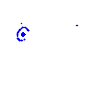
Particle: proton